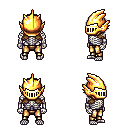
a pixel art fantasy rpg character, male body template, skeleton, leather shoulder armor, gold greaves, gray pageboy hairstyle, gold helm, four views (front, back, left, right), 2x2 character sprite sheet, small pixel art, hard edges, no anti-aliasing